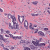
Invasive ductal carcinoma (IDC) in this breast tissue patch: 1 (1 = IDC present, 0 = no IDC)